Aerial crown-view tile of a tropical tree (Barro Colorado Island, Panama), acquired 20240813:
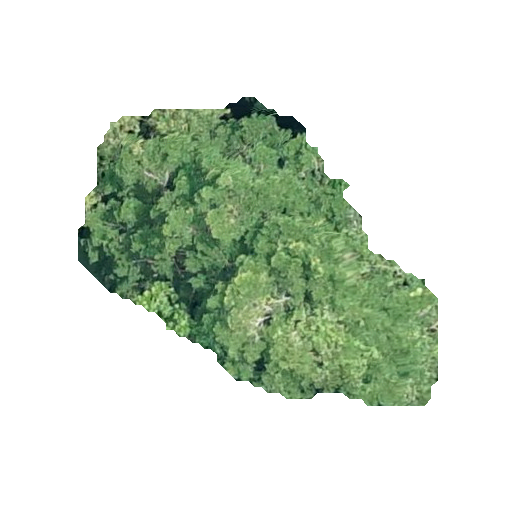
Species: Terminalia amazonia
GBIF accepted scientific name: Terminalia amazonica
Crown area: 108.28 m²